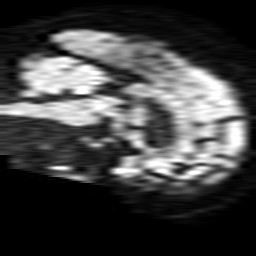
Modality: TRACE
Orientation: sagittal
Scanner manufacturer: philips
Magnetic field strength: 1.5 T
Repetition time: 3.547 s
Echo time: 0.09411 s